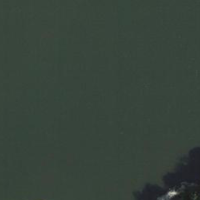
EUNIS habitat code: 14
Species observed at this site:
Angelica sylvestris